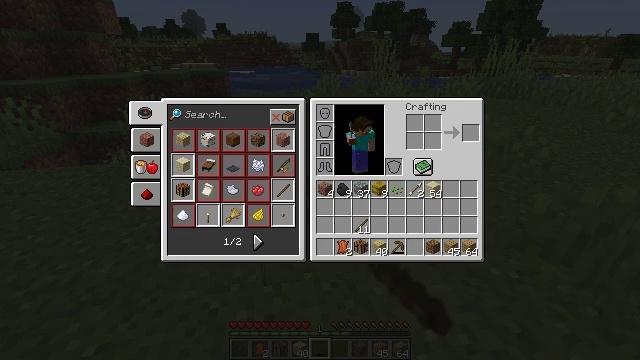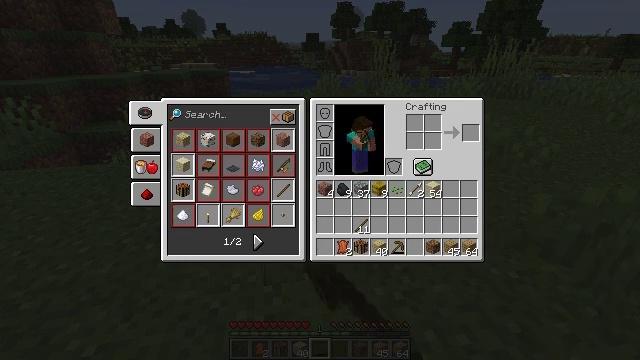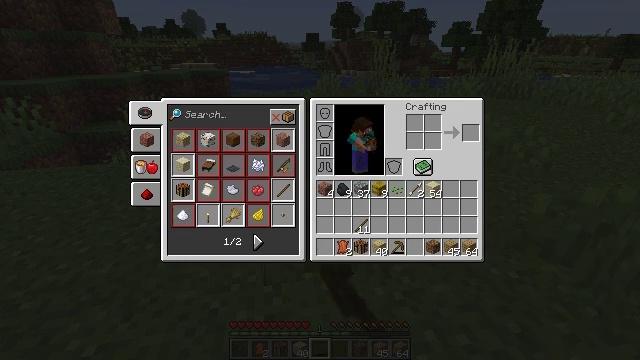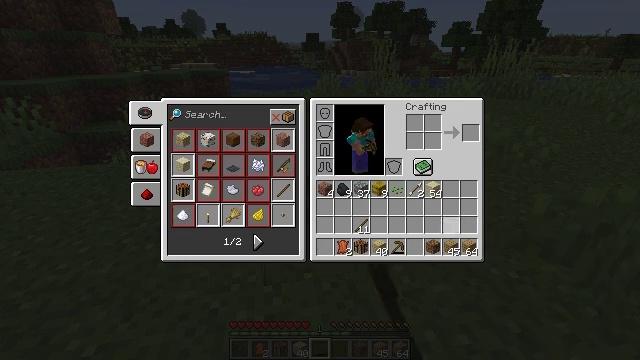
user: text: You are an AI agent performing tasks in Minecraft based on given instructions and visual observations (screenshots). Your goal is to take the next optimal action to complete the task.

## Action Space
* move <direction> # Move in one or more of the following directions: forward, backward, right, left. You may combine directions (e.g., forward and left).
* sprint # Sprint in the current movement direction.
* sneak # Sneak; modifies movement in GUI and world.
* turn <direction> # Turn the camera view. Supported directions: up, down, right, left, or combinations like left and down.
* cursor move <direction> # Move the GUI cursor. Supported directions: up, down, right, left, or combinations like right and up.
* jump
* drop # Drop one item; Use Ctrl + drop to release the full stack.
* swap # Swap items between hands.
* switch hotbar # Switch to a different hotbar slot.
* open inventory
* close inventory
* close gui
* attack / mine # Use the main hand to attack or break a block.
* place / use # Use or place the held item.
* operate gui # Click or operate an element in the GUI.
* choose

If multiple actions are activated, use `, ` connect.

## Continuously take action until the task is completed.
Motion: motion action
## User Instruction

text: Remove a wooden sword from the inventory.
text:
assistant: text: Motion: cursor move left and down
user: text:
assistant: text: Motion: cursor move left and down
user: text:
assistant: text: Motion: cursor move left and down
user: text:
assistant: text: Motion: no_op